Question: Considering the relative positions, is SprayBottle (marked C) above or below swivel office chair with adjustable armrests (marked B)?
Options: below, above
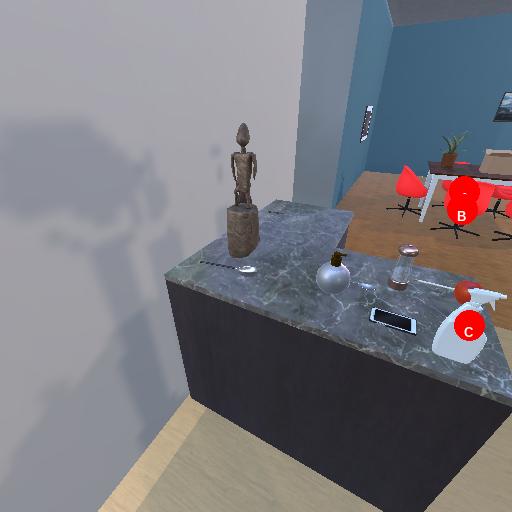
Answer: below